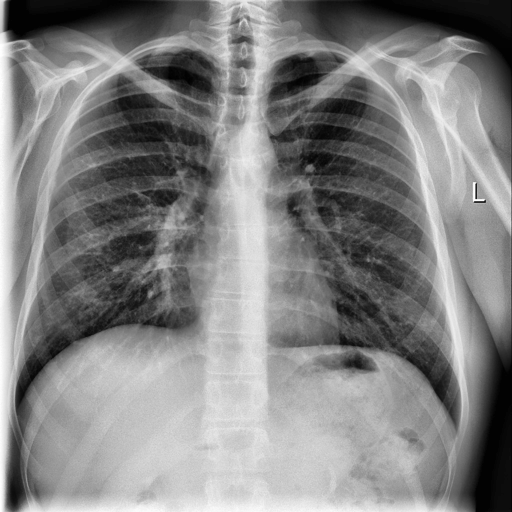
Finding: NORMAL